Chest X-ray:
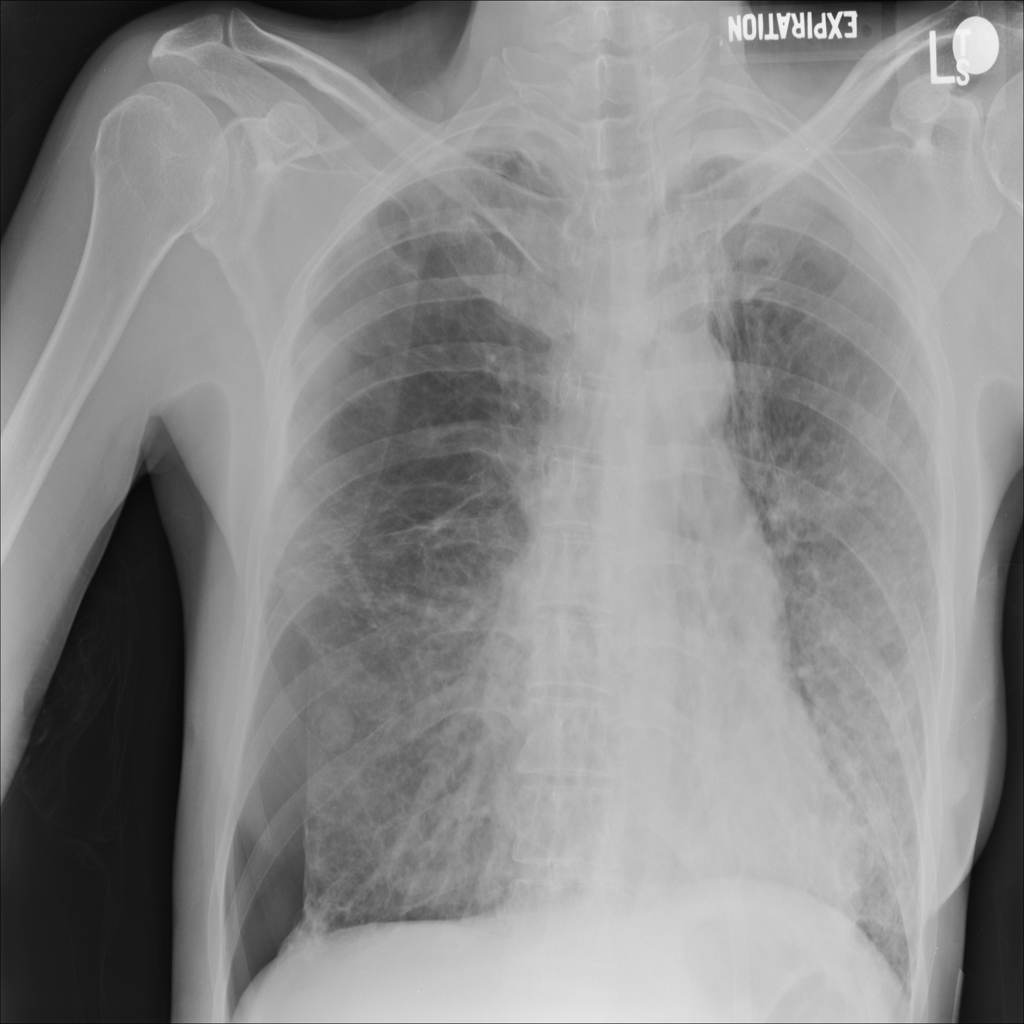
Findings: Pneumothorax, Fibrosis, Consolidation
No abnormal finding: no